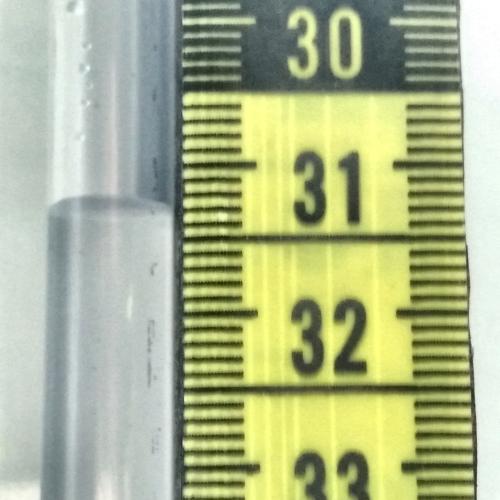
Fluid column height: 31.3 cm